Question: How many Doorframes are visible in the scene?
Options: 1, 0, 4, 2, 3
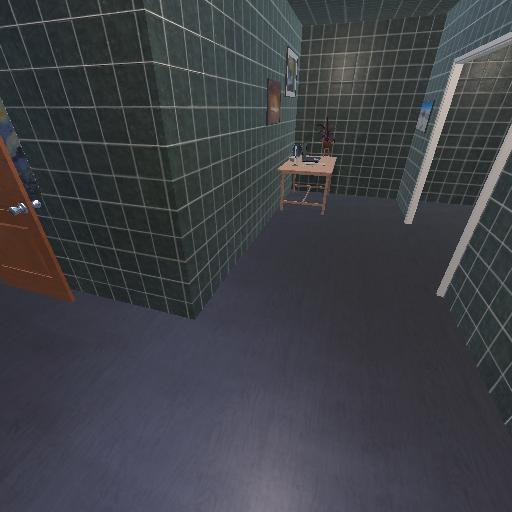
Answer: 1